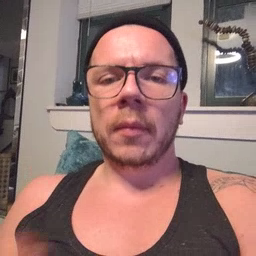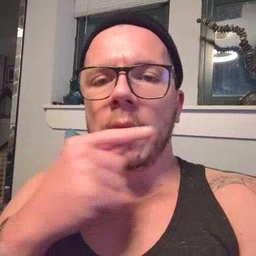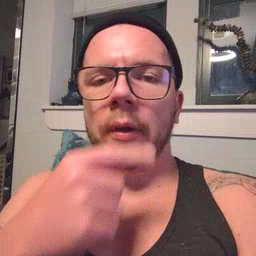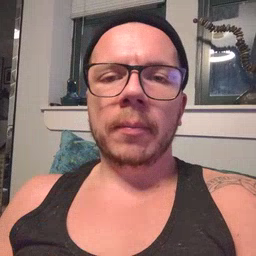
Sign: carrot